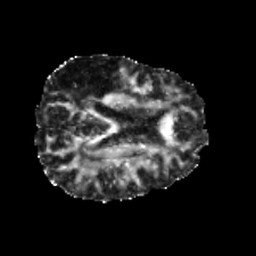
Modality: FA
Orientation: axial
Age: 59
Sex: female
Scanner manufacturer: siemens
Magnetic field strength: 3 T
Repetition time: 5.47 s
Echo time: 0.0854 s